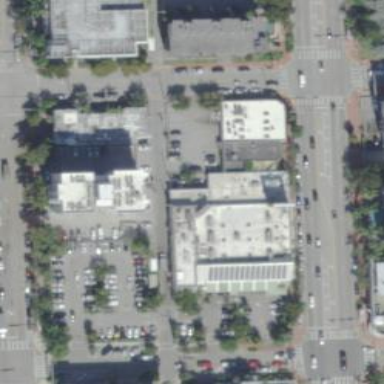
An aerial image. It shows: Retail building housing greengrocer shop.